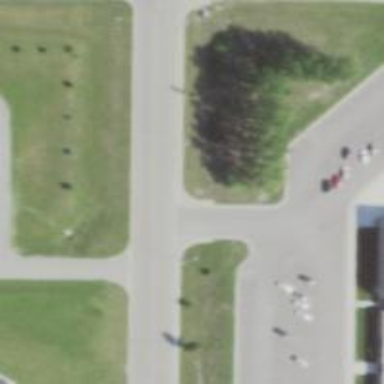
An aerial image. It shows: Entrance to school.